Question: Is it possible to remove the close button (see screenshot) of a 'QProgressDialog'? I couldn't find anything useful in the docs/Google.
I use a modal 'QProgressDialog' to show infinite process and block the GUI until a lengthy operation has completed. Because the GUI should be blocked, I don't want the user to be able to close the dialog.

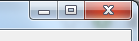
Answer: You can hide close button of every window by clearing an appropriate flag:
### With Qt 5.0
'''
QProgressDialog dlg;
dlg.setWindowFlags(dlg.windowFlags() & ~Qt::WindowCloseButtonHint);
'''
> Qt::WindowCloseButtonHint 0x08000000 Adds a close button. On some platforms this implies Qt::WindowSystemMenuHint for it to work.
### With earlier versions
'''
QProgressDialog dlg;
dlg.setWindowFlags(Qt::Window | Qt::WindowTitleHint | Qt::CustomizeWindowHint);
'''
where
- 'Qt::Window'- 'Qt::WindowTitleHint'- 'Qt::CustomizeWindowHint'